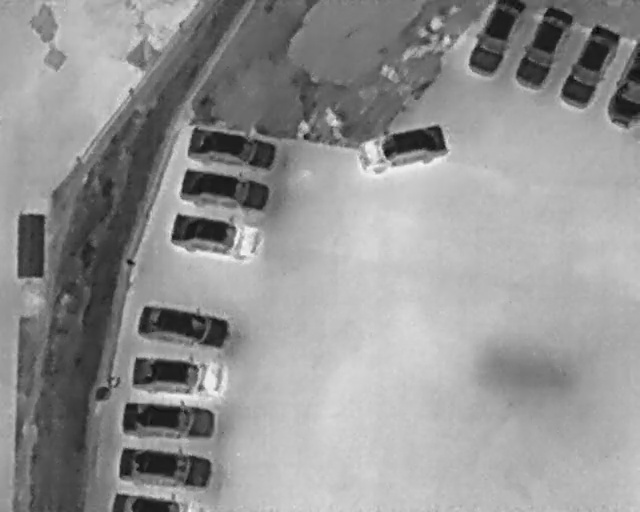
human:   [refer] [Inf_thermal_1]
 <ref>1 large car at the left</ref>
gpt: <box>[[25, 54, 31, 72, 9]]</box>

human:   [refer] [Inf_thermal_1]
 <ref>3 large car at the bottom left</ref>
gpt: <box>[[22, 82, 28, 100, 7], [22, 72, 29, 91, 3], [24, 64, 31, 82, 3]]</box>

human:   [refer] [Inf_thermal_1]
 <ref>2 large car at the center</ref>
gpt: <box>[[30, 36, 37, 55, 9], [31, 27, 38, 46, 9]]</box>

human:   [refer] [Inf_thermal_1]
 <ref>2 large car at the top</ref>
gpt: <box>[[33, 19, 39, 37, 9], [59, 20, 66, 38, 167]]</box>

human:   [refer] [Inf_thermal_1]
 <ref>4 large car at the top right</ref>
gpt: <box>[[71, 1, 83, 13, 2], [77, 5, 91, 13, 22], [84, 9, 99, 17, 27], [89, 13, 104, 19, 2]]</box>